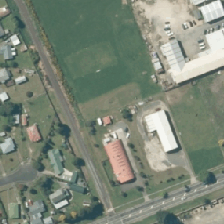
Land cover: urban_parkland